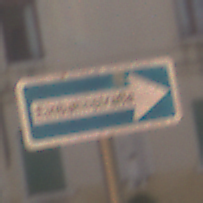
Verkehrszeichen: EinbahnstrasseRechtsweisend
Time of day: MorningAfternoon
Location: Outdoor (Urban)
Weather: Clear
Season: NotSpecified
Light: Natural